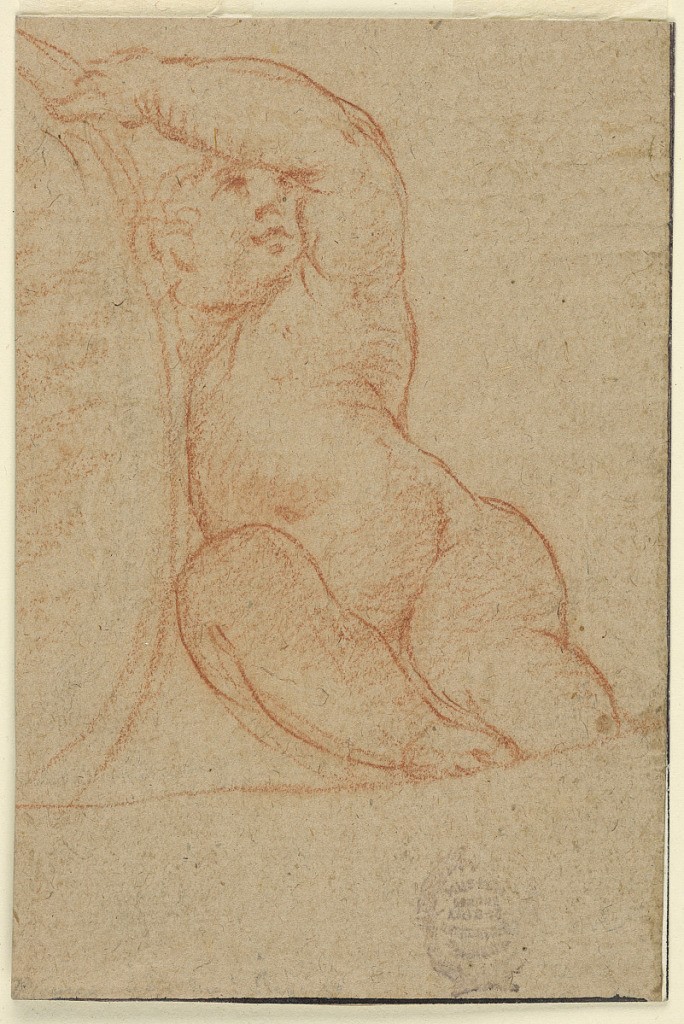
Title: Seated Child Supporting a Medallion
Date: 1550–1600
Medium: Red chalk on brown rough paper
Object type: Drawing
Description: The child is shown somewhat from below. The right arm is not shown, the left one is raised as the support, the right edge of the medallion is outlined.